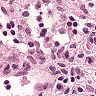
Metastatic tissue present: no